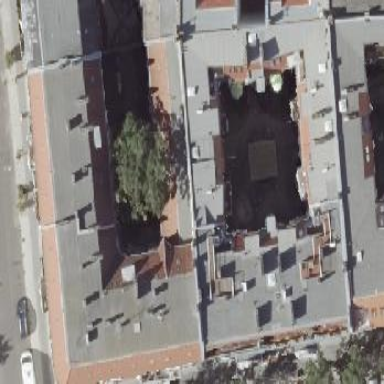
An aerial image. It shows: Residential building with double saltbox roof shape. The building color is #fefaf2.